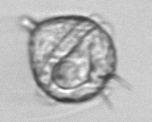
Label: Protoperidinium